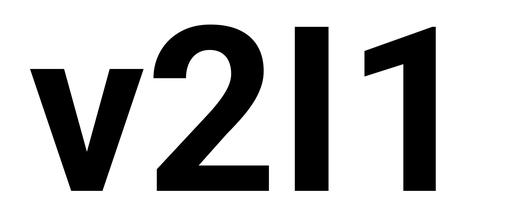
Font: Roboto_Bold